Interaction volume radius: 5 \u00c5
Interaction volume height: 10 \u00c5
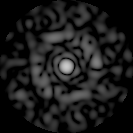
Disorder parameter: 0.8366